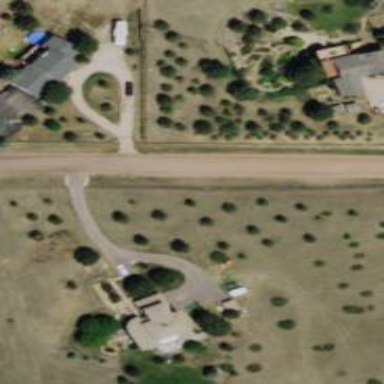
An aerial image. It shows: Driveway leading to service road.